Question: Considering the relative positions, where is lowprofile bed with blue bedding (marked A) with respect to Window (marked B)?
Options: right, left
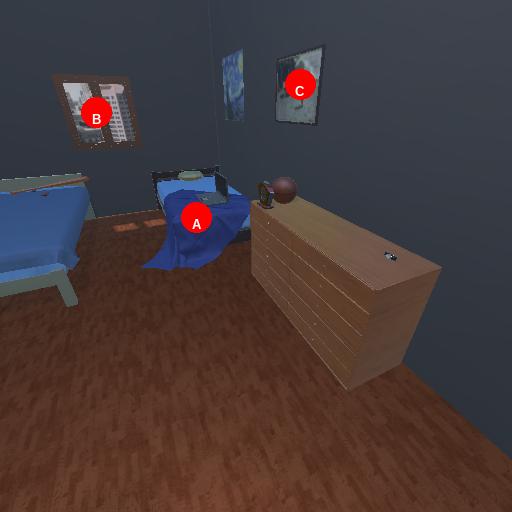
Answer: right